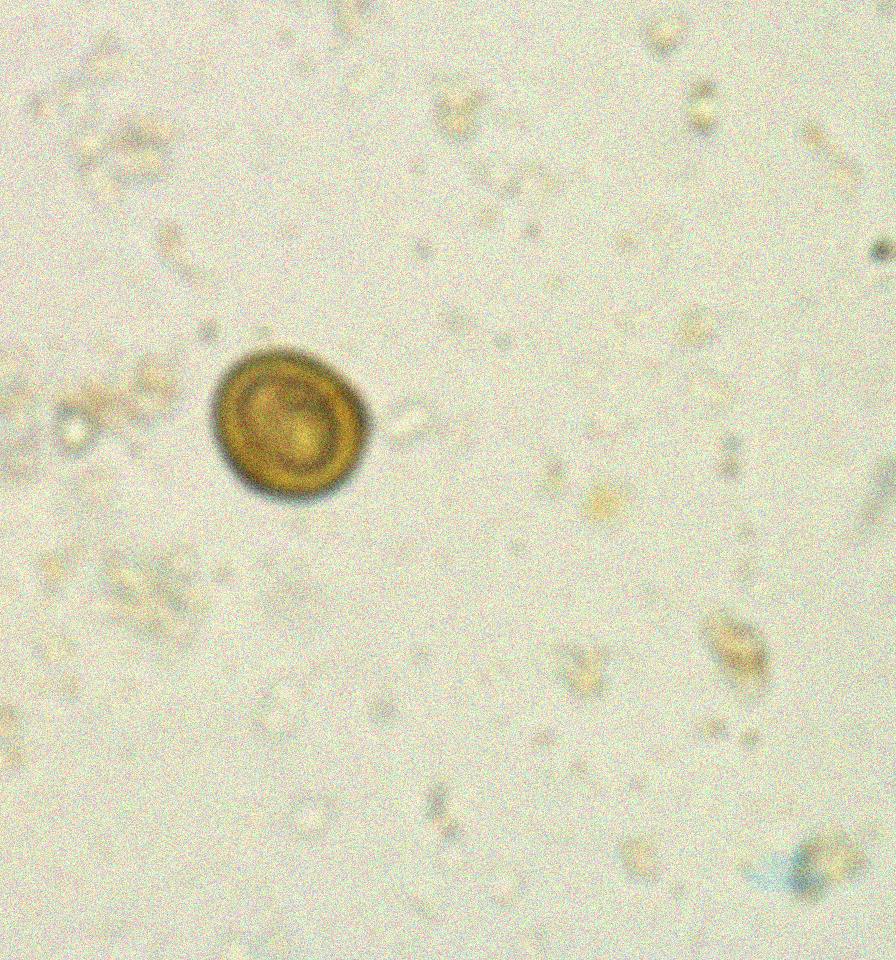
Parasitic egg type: Taenia spp. egg